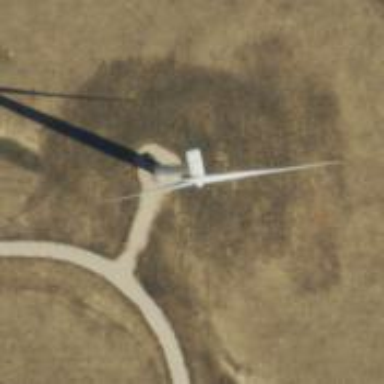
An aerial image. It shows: Wind turbine generator that utilizes wind as its source for generating electricity. It is of the horizontal axis type.